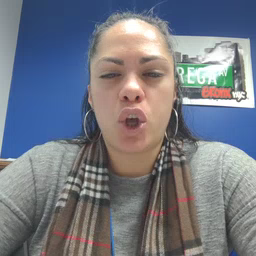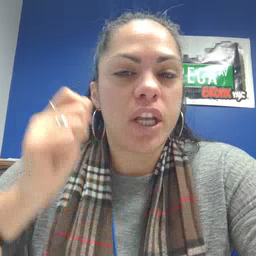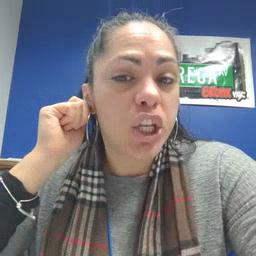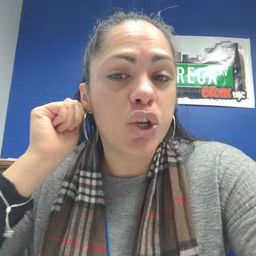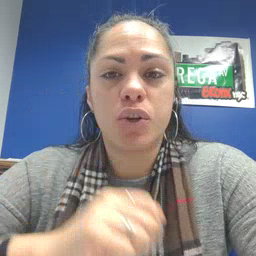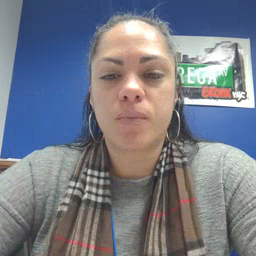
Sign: ear